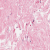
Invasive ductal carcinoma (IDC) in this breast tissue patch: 0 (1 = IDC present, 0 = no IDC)